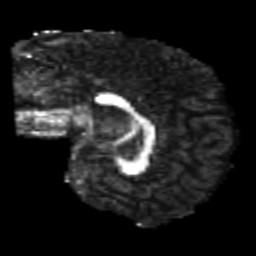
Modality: FA
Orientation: sagittal
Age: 24
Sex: male
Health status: healthy
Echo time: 0.074 s